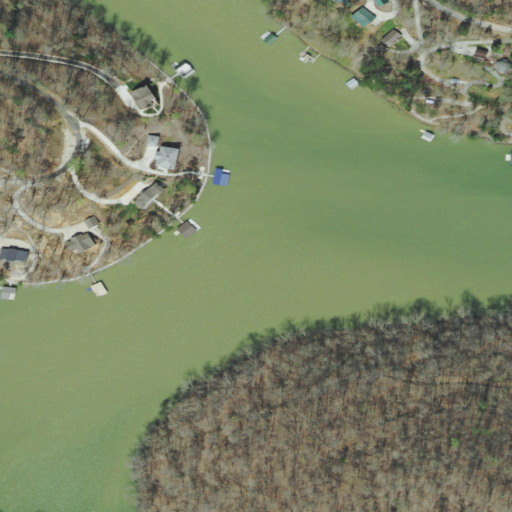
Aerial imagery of valley in Tennessee named Shown Hollow containing open water, deciduous forest, barren land, grassland, mixed forest, pasture, open development, low intensity development, and high intensity development